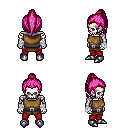
a pixel art fantasy rpg character, male body template, skeleton, leather chest armor, red pants, pink long topknot hairstyle, white cloth bandages, metal boots, four views (front, back, left, right), 2x2 character sprite sheet, small pixel art, hard edges, no anti-aliasing